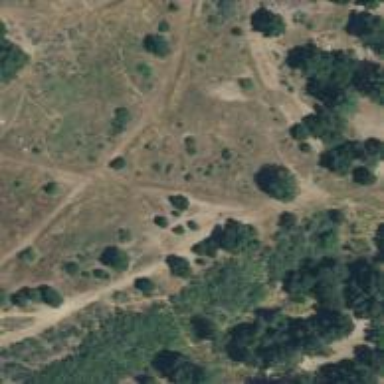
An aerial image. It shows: Disc golf basket.